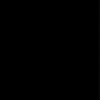
Label: dusty